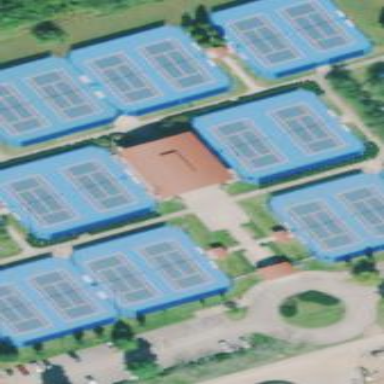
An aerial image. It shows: Tennis court on pitch designated for leisure land.